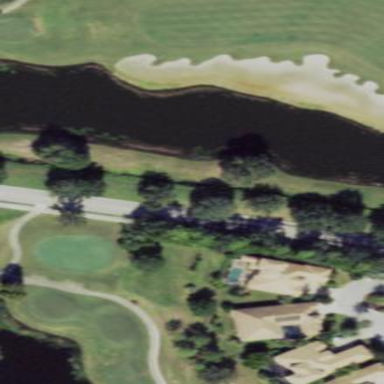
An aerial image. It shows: Water hazard in golf course. The hazard is natural water feature.